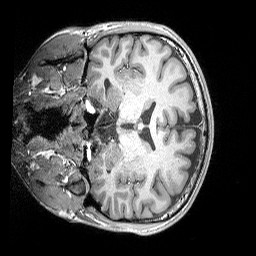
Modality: T1w
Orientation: coronal
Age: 26
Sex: male
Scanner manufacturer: siemens
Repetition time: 2.25 s
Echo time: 0.00302 s